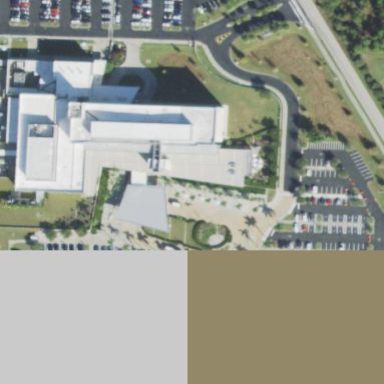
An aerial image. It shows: Hospital providing healthcare services.